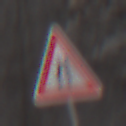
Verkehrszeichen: EinseitigVerengteFahrbahnLinks
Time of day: MorningAfternoon
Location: Outdoor (Nature)
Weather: PartlyCloudy
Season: Winter
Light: Natural